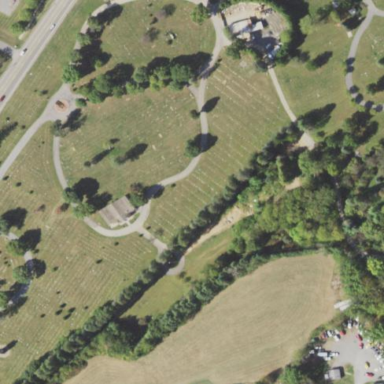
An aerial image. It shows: Graveyard.